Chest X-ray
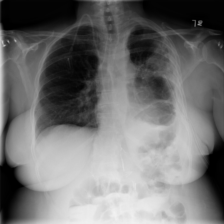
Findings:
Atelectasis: negative
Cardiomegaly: negative
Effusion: negative
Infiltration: negative
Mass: negative
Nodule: negative
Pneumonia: negative
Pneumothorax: positive
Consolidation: negative
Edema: negative
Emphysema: negative
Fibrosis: negative
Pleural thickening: negative
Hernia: negative